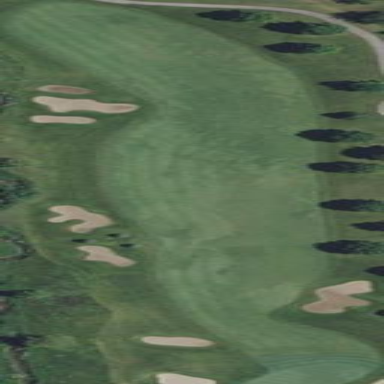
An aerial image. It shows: Golf fairway surrounded by grass.